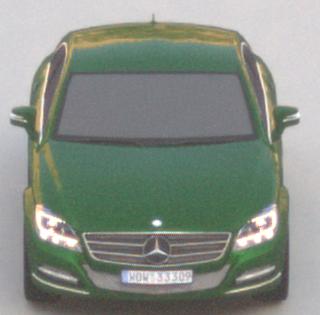
Make: Mercedes-Benz
Model: CLS Coupé 350
Detailed model: CLS-Class (218) Coupé
Model produced from: 2011/01
Model produced until: 2014/07
Doors: 4
Color: green
Road condition: dry road
Daytime: sunrise or sunset
Contrast: low contrast